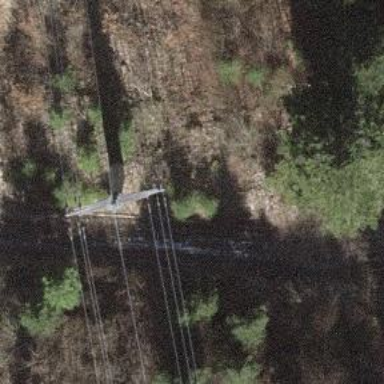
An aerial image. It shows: Power tower.